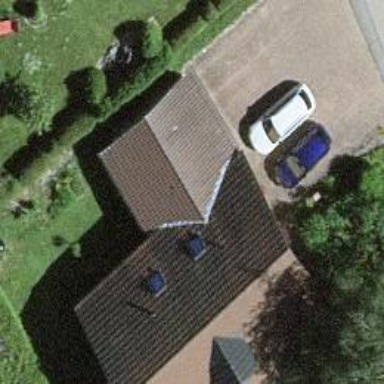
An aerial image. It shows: Garage building.